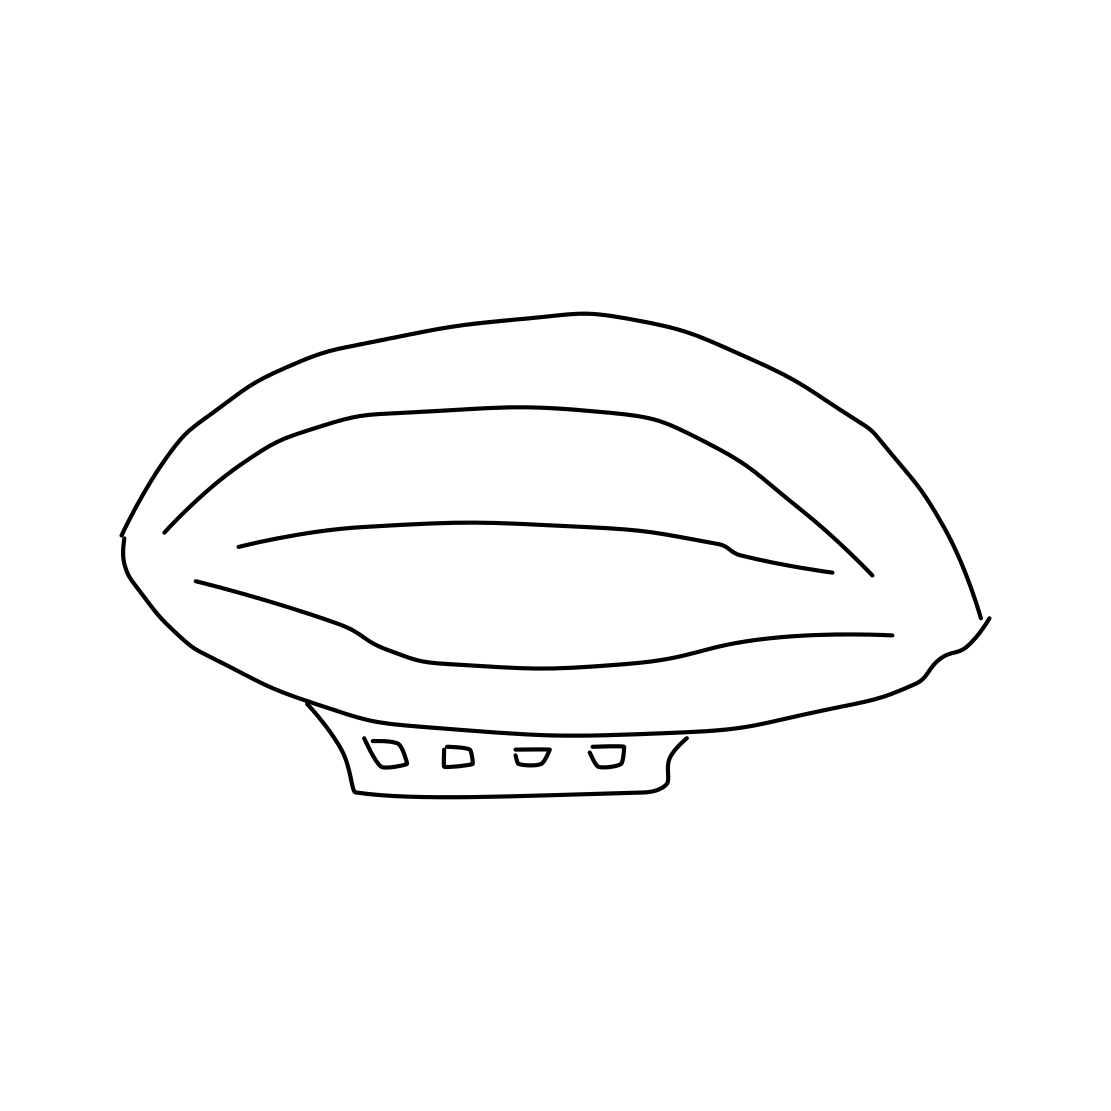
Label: blimp